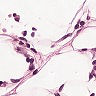
Metastatic tissue present: yes